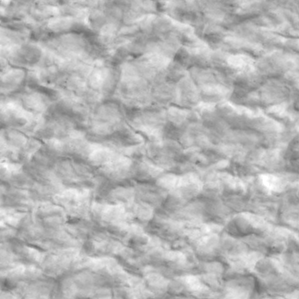
Label: non_frost